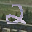
Label: 2